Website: apple
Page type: customer-info-address
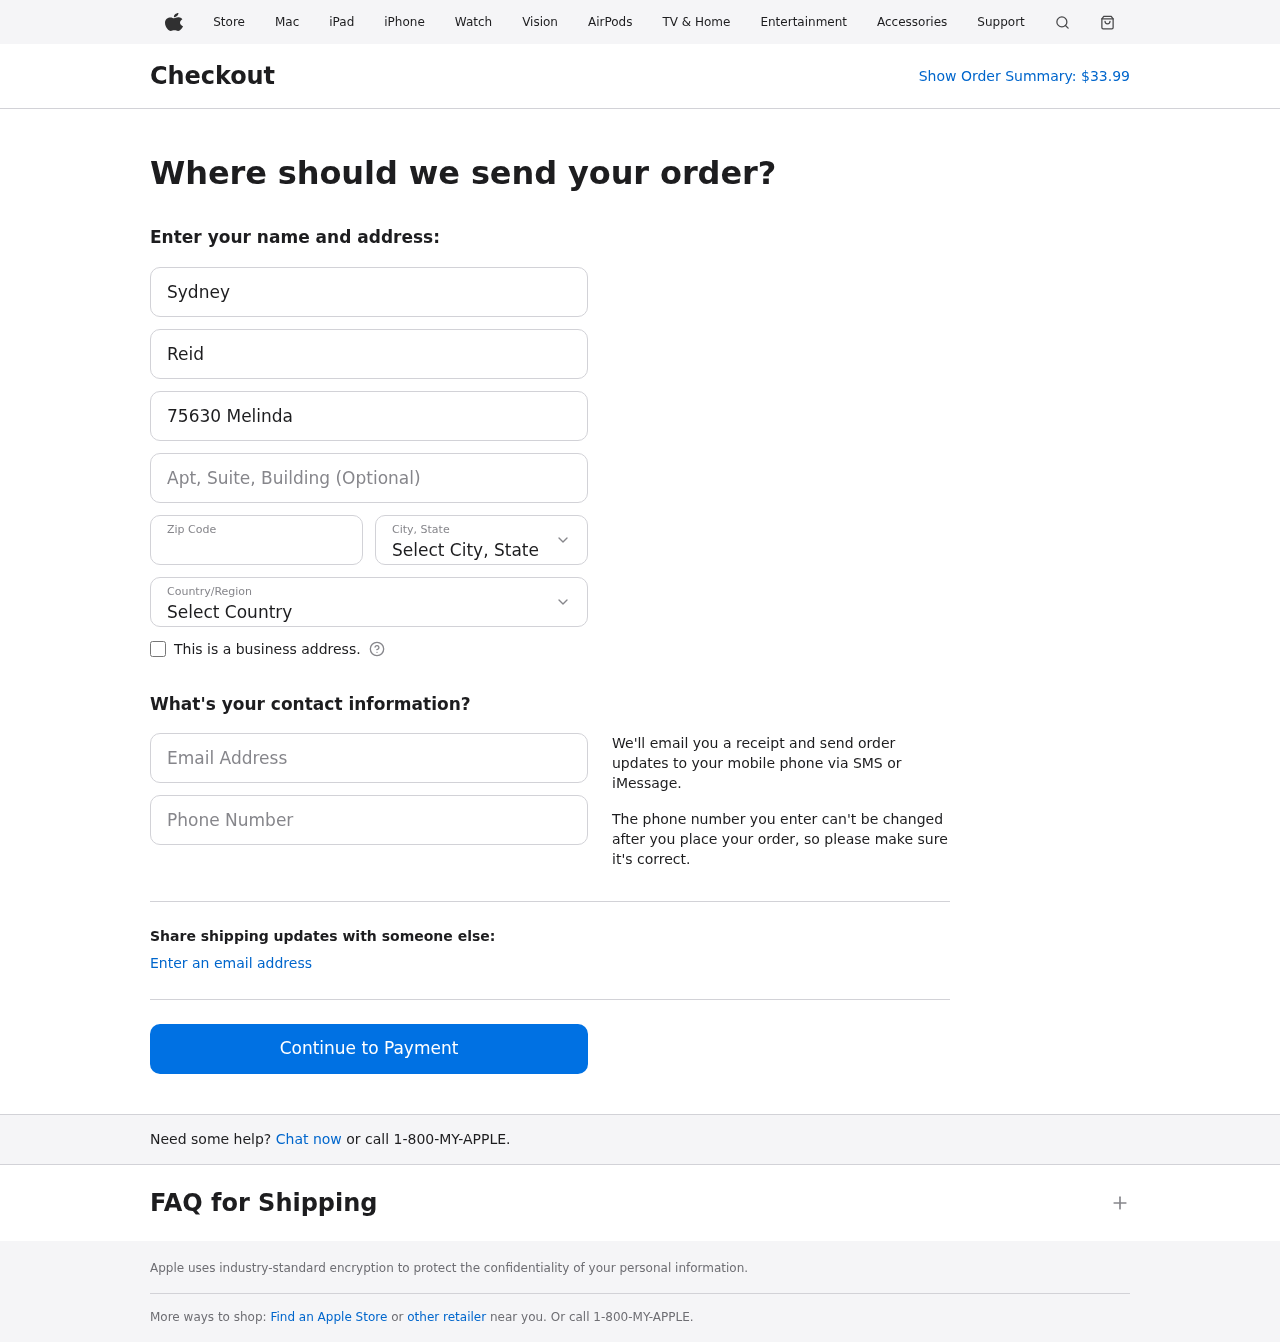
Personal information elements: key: PII_CITY_STATE
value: South Shelley, MH
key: PII_COUNTRY
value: United States
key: PII_EMAIL
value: sydneyreid@yahoo.com
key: PII_FIRSTNAME
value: Sydney
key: PII_LASTNAME
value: Reid
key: PII_PHONE
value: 6537566916
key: PII_POSTCODE
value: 41669
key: PII_STREET
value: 75630 Melinda Vista Suite 800
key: PII_STREET2
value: Apt. 213
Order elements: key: ORDER_TOTAL
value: $33.99